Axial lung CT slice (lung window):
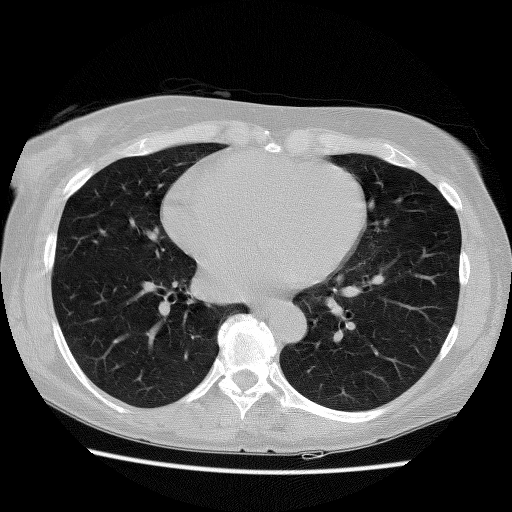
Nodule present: no